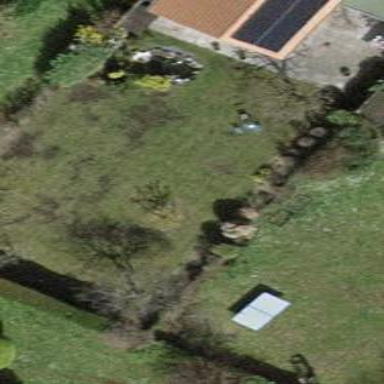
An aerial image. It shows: Garden surrounded by fence.